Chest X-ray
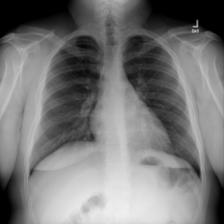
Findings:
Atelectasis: negative
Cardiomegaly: negative
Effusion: negative
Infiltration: negative
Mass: negative
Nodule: negative
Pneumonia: positive
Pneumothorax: negative
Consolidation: negative
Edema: negative
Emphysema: negative
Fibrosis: negative
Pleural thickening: negative
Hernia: negative